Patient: sex F, age 43
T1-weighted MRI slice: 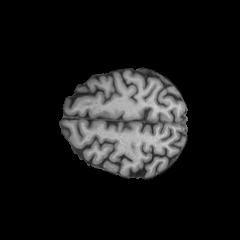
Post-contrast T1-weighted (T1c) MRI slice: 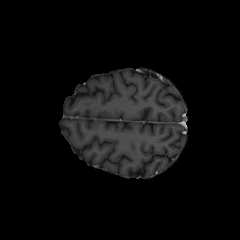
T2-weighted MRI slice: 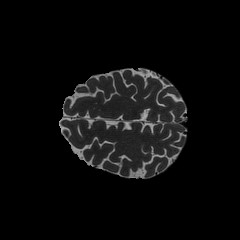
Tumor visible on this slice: no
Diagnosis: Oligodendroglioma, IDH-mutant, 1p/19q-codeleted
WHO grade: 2